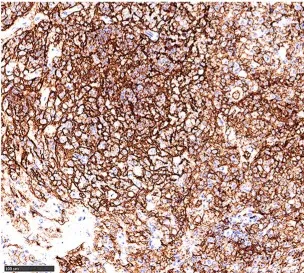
Histological and immunophenotypic results of excisional biopsy of left cervical lymph node. , CD21.
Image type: pathology (immunostaining)